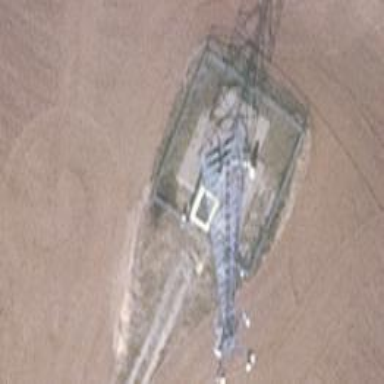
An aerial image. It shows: Communication mast tower.